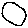
Label: circle